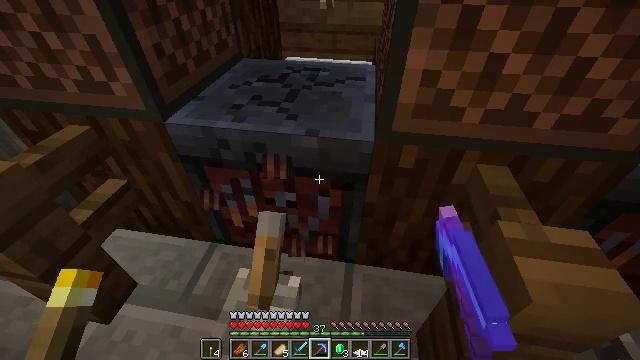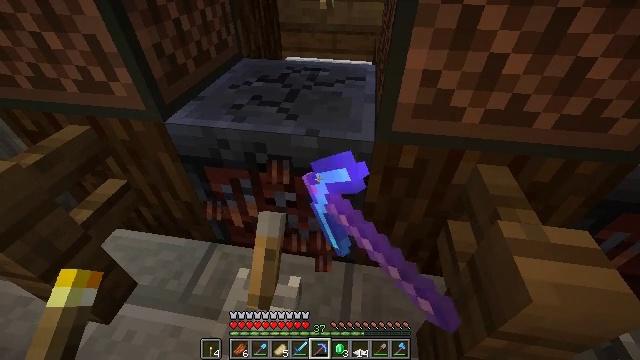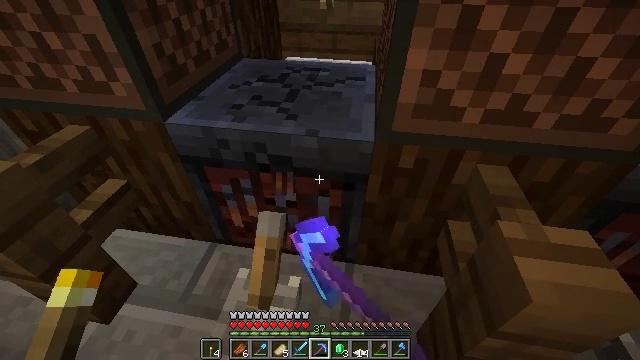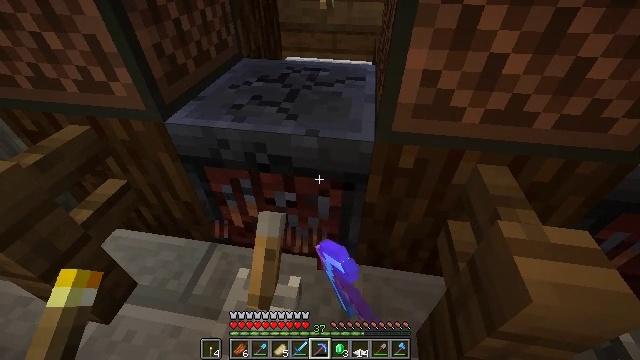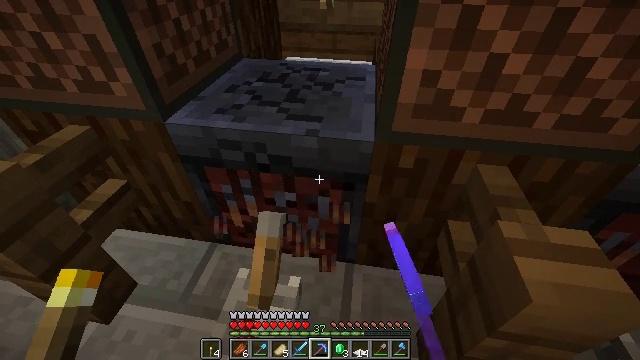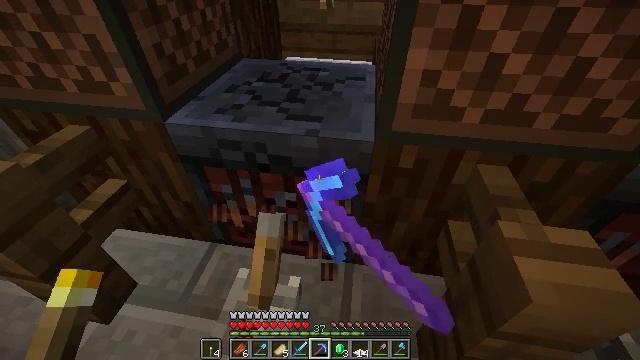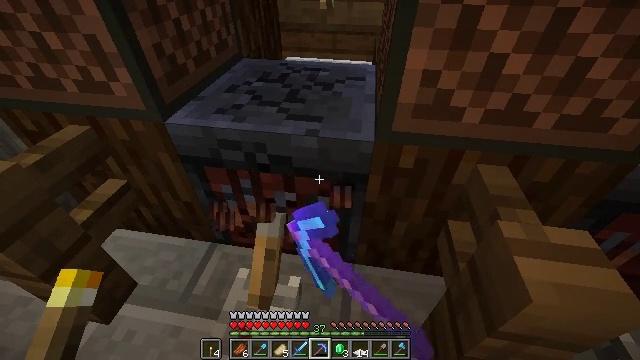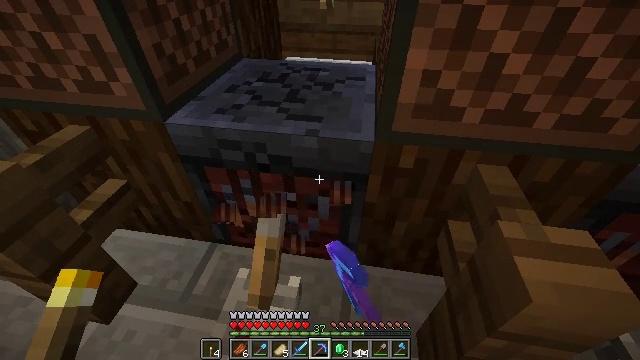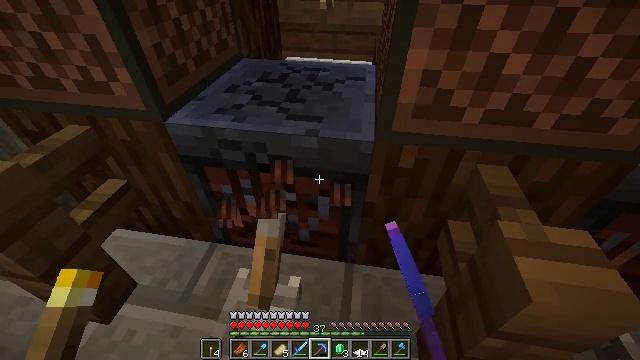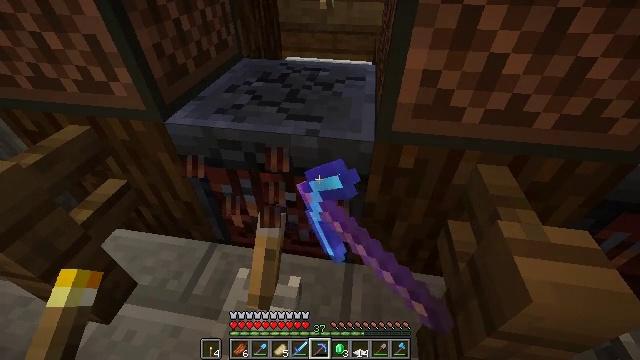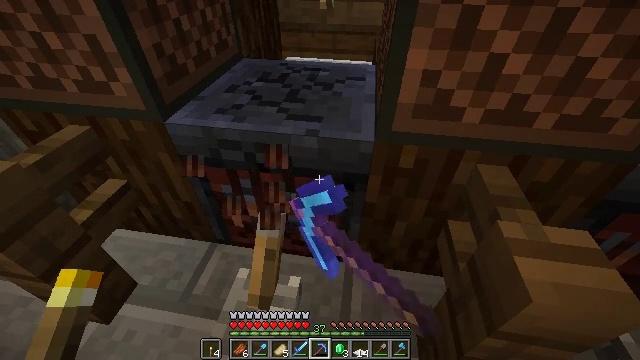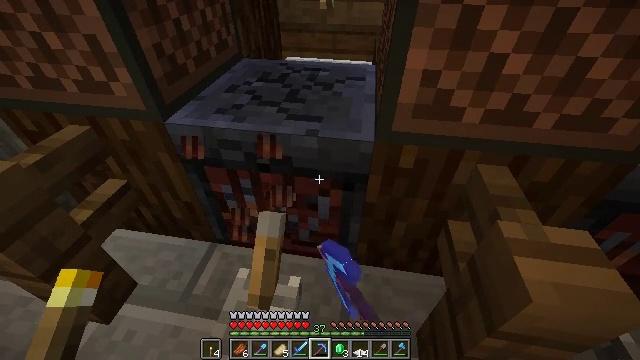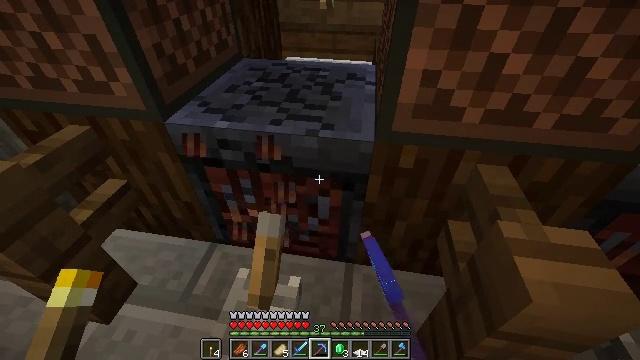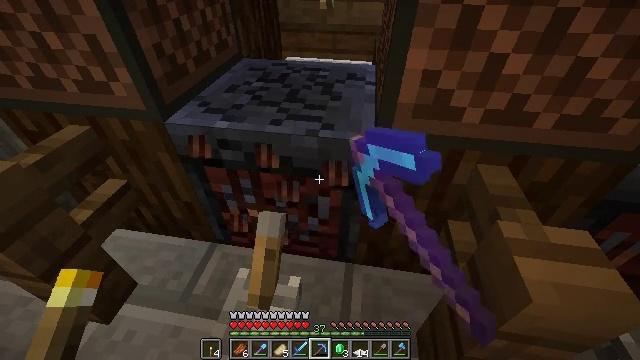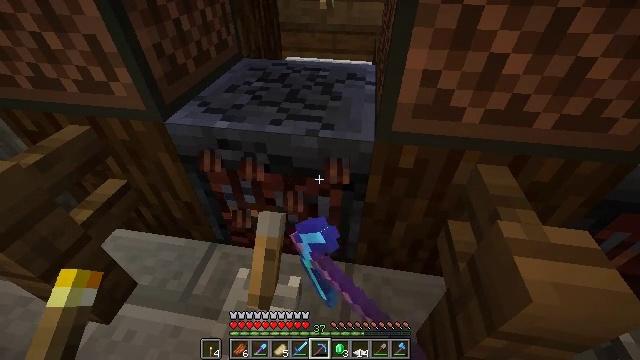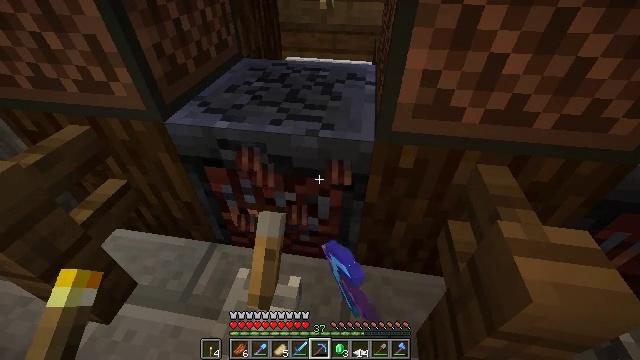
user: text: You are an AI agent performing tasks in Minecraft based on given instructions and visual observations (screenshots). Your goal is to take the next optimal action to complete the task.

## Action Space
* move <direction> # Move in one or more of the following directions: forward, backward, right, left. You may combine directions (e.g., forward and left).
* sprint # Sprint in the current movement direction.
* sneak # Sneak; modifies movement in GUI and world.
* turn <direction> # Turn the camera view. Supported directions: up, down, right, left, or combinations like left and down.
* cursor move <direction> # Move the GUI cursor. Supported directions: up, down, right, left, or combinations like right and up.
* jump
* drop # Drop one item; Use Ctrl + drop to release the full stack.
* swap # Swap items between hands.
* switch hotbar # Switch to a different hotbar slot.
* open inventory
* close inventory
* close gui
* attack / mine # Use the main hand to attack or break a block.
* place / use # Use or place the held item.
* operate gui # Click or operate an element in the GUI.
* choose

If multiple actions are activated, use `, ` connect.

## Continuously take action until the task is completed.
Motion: motion action
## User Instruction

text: Attack the smithing table to collect it.
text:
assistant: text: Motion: attack / mine
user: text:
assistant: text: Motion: attack / mine
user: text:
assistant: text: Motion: attack / mine
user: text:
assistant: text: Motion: attack / mine
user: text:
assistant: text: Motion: attack / mine
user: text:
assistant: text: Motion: attack / mine
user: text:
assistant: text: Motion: attack / mine
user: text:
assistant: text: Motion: attack / mine
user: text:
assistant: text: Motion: attack / mine
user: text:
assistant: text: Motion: attack / mine
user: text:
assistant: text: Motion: attack / mine
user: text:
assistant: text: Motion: attack / mine
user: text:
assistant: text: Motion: attack / mine
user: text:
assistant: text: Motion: attack / mine
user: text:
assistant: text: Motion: attack / mine
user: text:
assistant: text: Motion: attack / mine
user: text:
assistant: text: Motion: attack / mine
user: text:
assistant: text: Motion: attack / mine
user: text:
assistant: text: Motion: attack / mine
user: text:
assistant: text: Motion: attack / mine
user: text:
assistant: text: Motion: attack / mine
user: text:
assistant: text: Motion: attack / mine
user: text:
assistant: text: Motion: attack / mine
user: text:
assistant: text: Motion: attack / mine
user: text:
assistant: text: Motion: attack / mine
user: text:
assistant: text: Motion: attack / mine
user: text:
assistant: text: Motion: attack / mine
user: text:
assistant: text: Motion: attack / mine
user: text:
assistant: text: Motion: attack / mine
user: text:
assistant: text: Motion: no_op